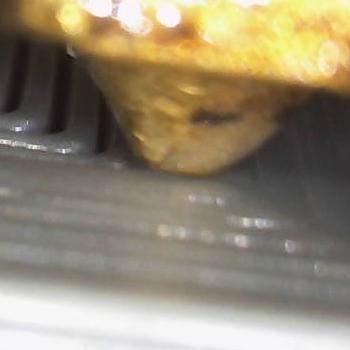
Flow rate: 300%